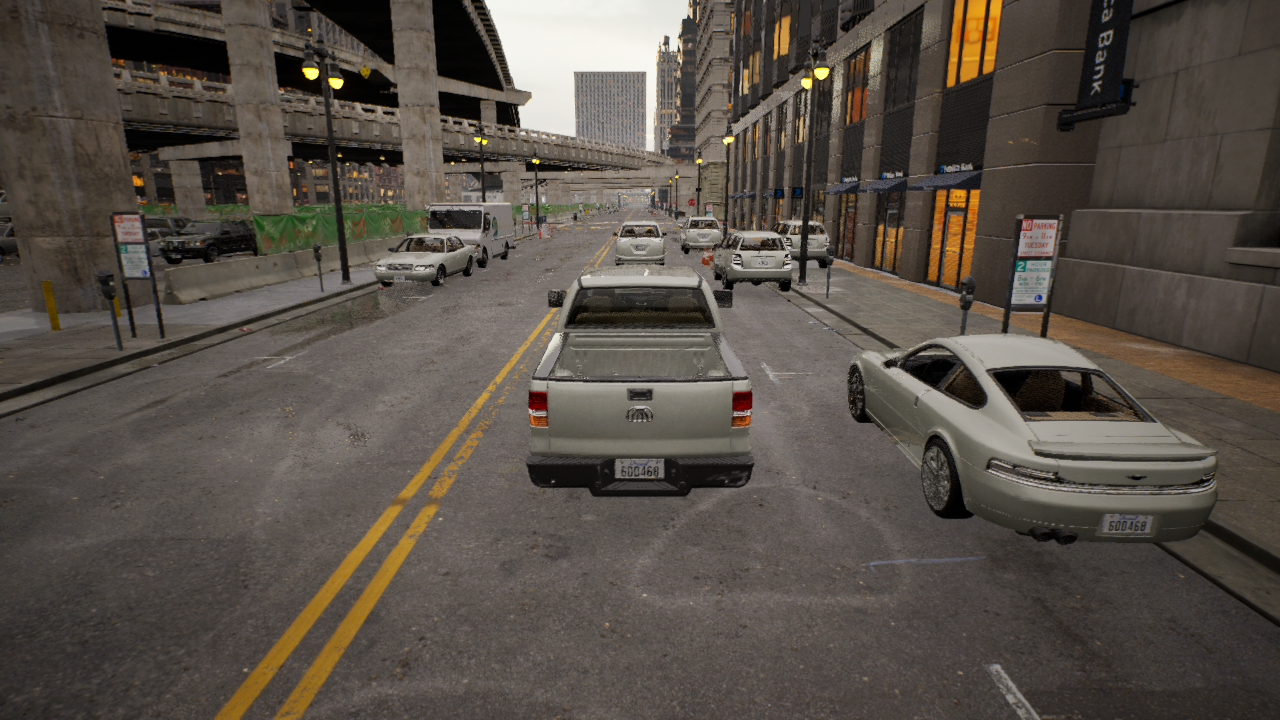
Venue: downtown
Lighting: golden hour
Vehicle rig: pickup